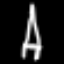
Label: The Eiffel Tower